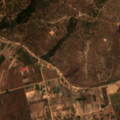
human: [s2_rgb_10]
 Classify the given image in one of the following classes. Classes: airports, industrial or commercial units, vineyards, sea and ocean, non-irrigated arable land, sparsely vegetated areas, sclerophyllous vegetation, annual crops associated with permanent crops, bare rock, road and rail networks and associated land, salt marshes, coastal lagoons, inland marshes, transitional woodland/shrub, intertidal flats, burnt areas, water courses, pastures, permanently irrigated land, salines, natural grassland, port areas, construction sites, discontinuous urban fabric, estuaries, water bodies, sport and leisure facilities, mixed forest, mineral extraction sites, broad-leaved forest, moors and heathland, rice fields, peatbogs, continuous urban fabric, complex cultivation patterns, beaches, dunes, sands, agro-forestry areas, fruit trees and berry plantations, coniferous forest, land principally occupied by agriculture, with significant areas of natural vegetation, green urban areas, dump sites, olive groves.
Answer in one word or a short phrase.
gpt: complex cultivation patterns, land principally occupied by agriculture, with significant areas of natural vegetation, broad-leaved forest